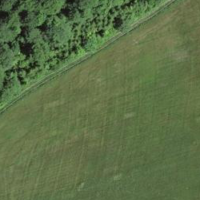
EUNIS habitat code: 52
Species observed at this site:
Euonymus europaeus